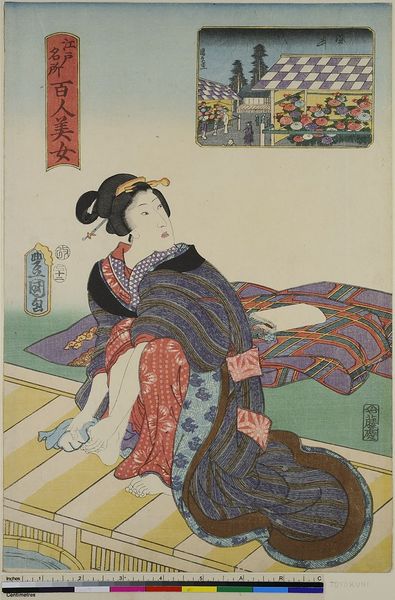
Titel: Somei, aus der Serie: 100 Schönheiten in berühmten Orten in Edo
Künstler: Utagawa Kunisada
Standort: Hamburg
Institution: Museum für Kunst und Gewerbe Hamburg
Schlagwörter: wasser, baden, blumen, frau, schwarz, dach, rot, tuch, bild, decke, holzschnitt, japan, violett, laden, waschen, druckgraphik, druckgrafik, zeit, farbholzschnitt, chrysantheme, edo, reproduktionen, aisen, druckerzeugnisse, blüte, geschäft, ukiyo, chrysanthemenschau